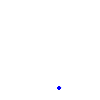
Particle: proton